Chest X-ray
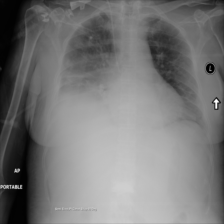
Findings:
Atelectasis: positive
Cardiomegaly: negative
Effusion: negative
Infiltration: negative
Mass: negative
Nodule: negative
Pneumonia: negative
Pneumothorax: negative
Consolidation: negative
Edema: negative
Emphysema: negative
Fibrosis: negative
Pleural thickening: negative
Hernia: negative